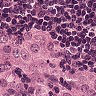
Metastatic tissue present: yes